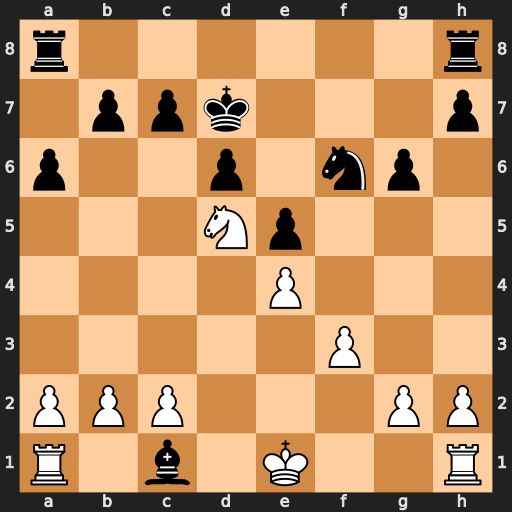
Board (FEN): r6r/1ppk3p/p2p1np1/3Np3/4P3/5P2/PPP3PP/R1b1K2R
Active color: w
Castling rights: KQ
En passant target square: -
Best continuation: Nxf6+ Ke6 Nd5 Bxb2 Rb1